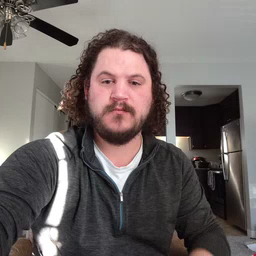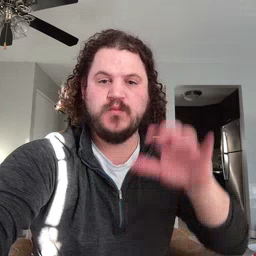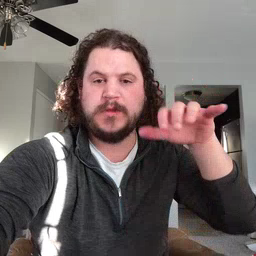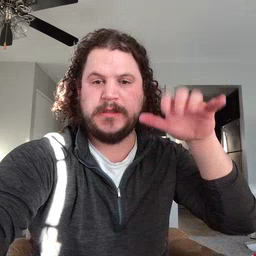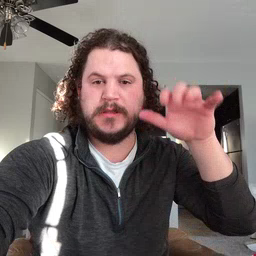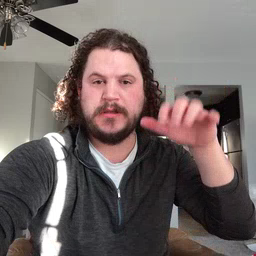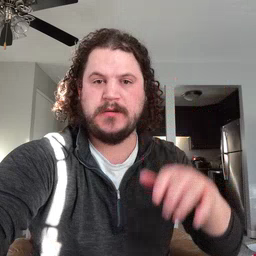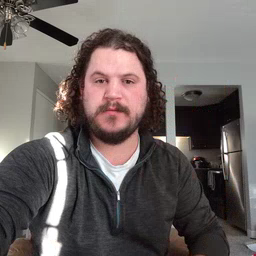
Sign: rain